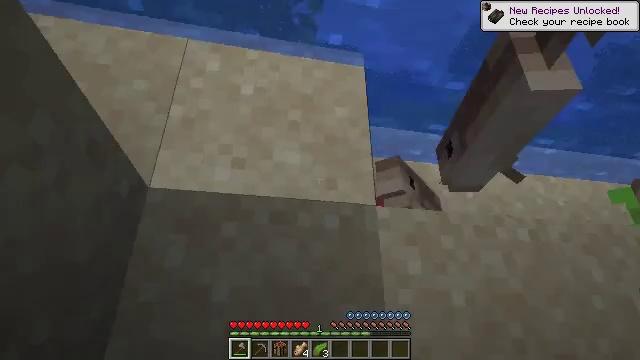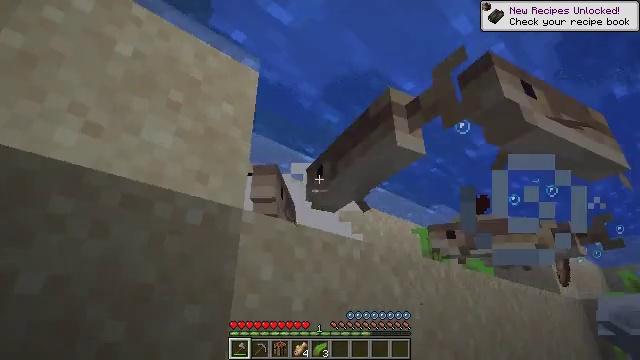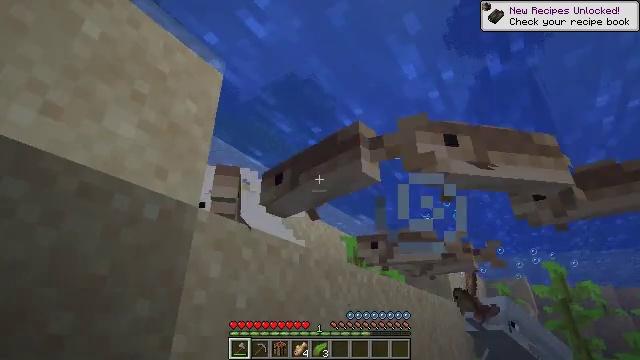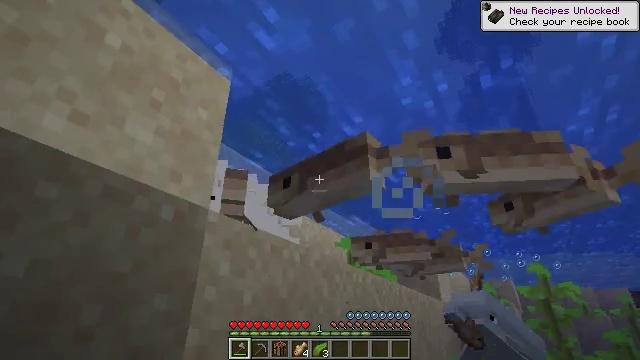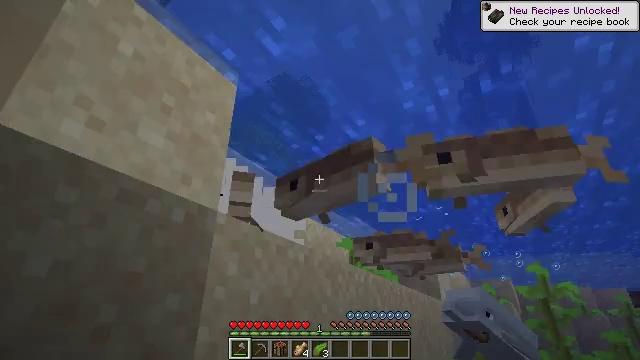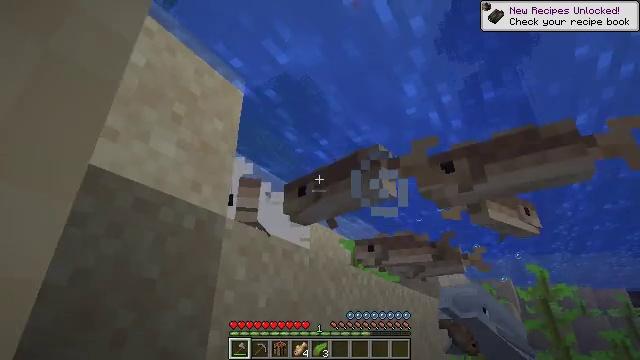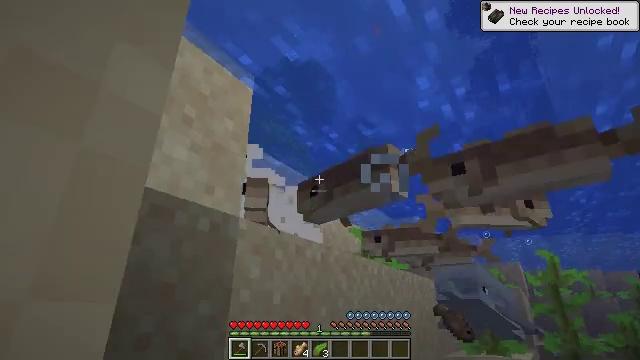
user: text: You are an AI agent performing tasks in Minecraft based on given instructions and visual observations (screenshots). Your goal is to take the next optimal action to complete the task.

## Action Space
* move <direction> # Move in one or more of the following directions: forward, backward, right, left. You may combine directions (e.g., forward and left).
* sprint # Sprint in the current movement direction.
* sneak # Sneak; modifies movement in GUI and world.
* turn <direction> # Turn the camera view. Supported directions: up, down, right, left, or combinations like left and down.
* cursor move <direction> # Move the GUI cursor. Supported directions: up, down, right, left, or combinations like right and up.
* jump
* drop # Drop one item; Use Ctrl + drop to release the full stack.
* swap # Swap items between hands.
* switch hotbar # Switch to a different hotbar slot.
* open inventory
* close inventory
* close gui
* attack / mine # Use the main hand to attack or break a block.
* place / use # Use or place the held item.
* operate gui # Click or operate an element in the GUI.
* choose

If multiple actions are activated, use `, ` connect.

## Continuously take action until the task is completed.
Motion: motion action
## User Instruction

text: Hunt fish.
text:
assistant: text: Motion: turn right
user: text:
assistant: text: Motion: turn right, attack / mine
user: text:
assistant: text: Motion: turn right, attack / mine
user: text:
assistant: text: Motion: move forward, attack / mine, jump
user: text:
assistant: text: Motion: move forward, jump
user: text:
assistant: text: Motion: move forward, turn left and down, jump
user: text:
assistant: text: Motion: attack / mine, jump